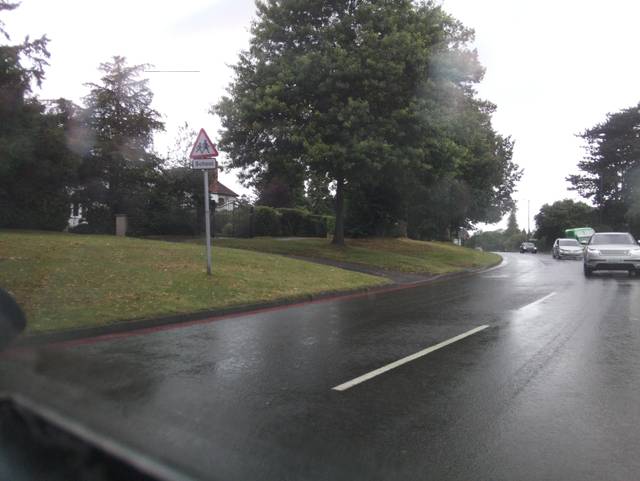
Region: United Kingdom
Coordinates: 52.413, -1.765